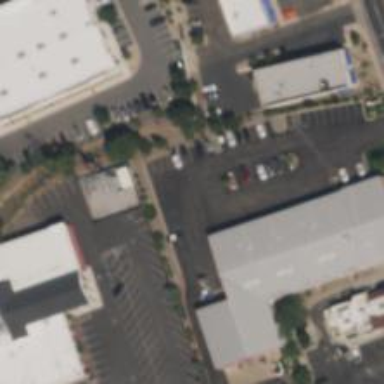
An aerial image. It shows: Retail building.